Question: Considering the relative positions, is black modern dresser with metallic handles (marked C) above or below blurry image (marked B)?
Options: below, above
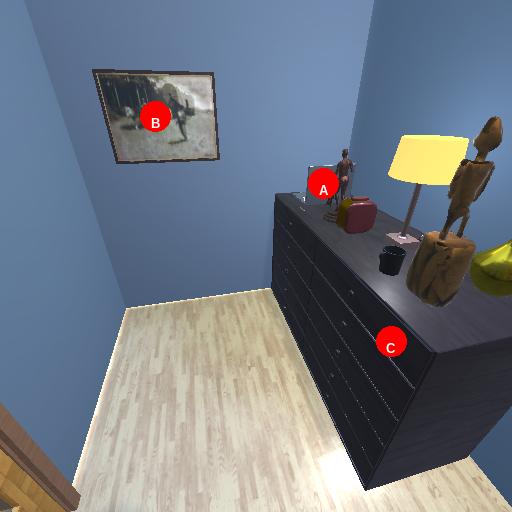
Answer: below